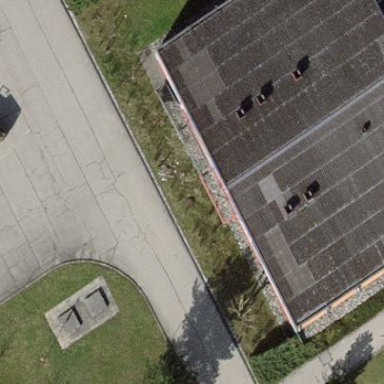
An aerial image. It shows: Building that serves as military barracks.